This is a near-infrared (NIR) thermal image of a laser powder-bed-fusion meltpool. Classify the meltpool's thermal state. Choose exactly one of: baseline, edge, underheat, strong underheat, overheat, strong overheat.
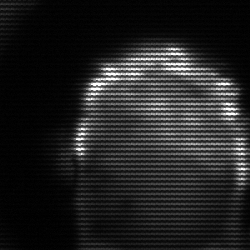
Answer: baseline